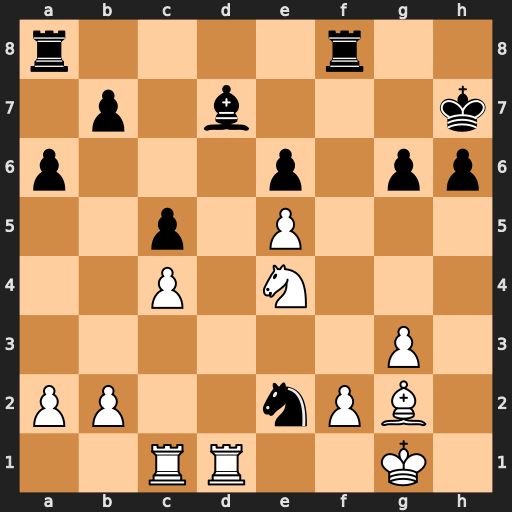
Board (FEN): r4r2/1p1b3k/p3p1pp/2p1P3/2P1N3/6P1/PP2nPB1/2RR2K1
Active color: w
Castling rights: -
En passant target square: -
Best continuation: Kf1 Nxc1 Rxd7+